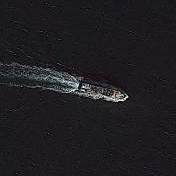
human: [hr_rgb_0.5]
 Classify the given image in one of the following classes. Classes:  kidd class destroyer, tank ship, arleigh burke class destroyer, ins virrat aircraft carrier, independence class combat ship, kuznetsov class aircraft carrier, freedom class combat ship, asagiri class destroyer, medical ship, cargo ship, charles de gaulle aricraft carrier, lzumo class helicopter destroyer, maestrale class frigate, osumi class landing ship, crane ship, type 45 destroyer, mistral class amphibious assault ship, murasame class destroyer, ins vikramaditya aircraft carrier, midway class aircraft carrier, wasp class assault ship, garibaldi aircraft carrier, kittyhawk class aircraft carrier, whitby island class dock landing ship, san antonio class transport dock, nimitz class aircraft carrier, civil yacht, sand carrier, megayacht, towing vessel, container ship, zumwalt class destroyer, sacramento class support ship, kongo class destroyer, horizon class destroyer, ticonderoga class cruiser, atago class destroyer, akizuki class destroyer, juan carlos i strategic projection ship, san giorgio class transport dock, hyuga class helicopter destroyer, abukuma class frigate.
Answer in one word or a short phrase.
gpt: Civil yacht